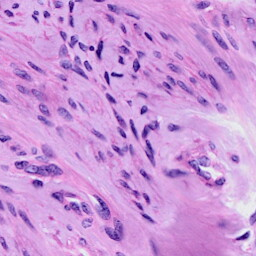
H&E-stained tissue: Cervix